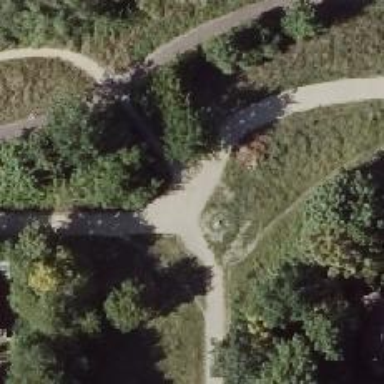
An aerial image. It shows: Compacted footway.